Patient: sex M, age 52
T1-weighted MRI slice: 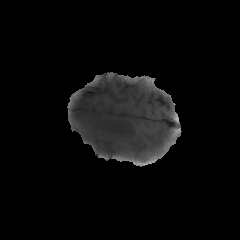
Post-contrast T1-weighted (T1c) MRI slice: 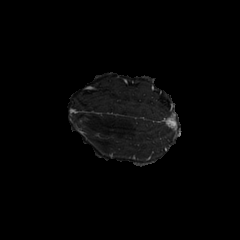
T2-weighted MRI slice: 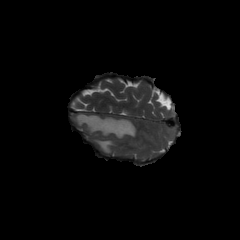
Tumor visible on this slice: yes
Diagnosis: Glioblastoma, IDH-wildtype
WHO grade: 4